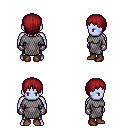
a pixel art fantasy rpg character, male body template, dark elf, purple skin, chain mail, metal pants, brunette plain hairstyle, metal gloves, brown shoes, four views (front, back, left, right), 2x2 character sprite sheet, small pixel art, hard edges, no anti-aliasing